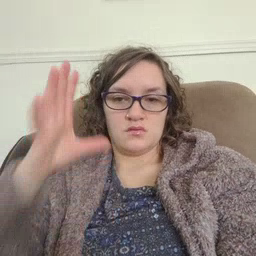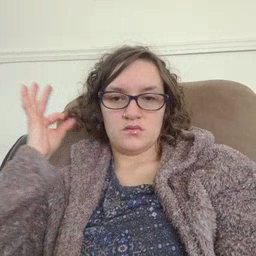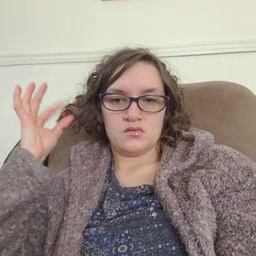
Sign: hair